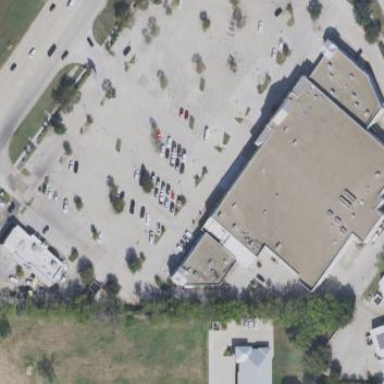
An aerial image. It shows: Retail building.